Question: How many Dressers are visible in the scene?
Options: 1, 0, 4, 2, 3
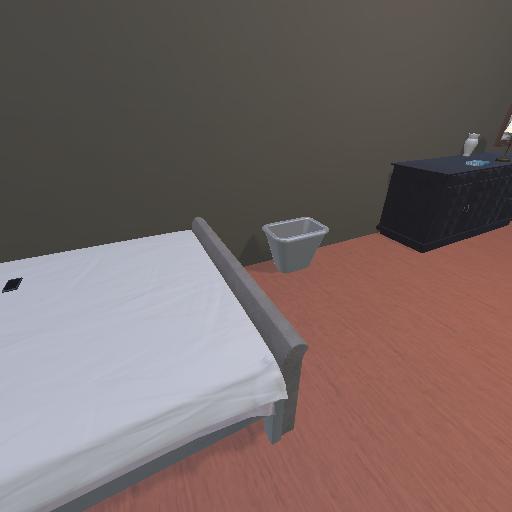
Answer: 1